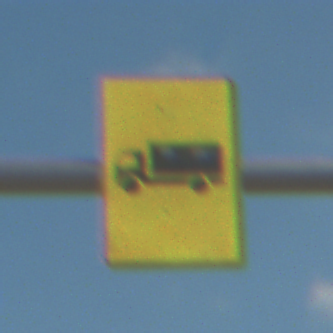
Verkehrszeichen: KFZZulaessigeGesamtmasse3Komma5TOhnePfeilsymbol
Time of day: MorningAfternoon
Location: Outdoor (RoadRail)
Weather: PartlyCloudy
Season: NotSpecified
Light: Natural